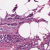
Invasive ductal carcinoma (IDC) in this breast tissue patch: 1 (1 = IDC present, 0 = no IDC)